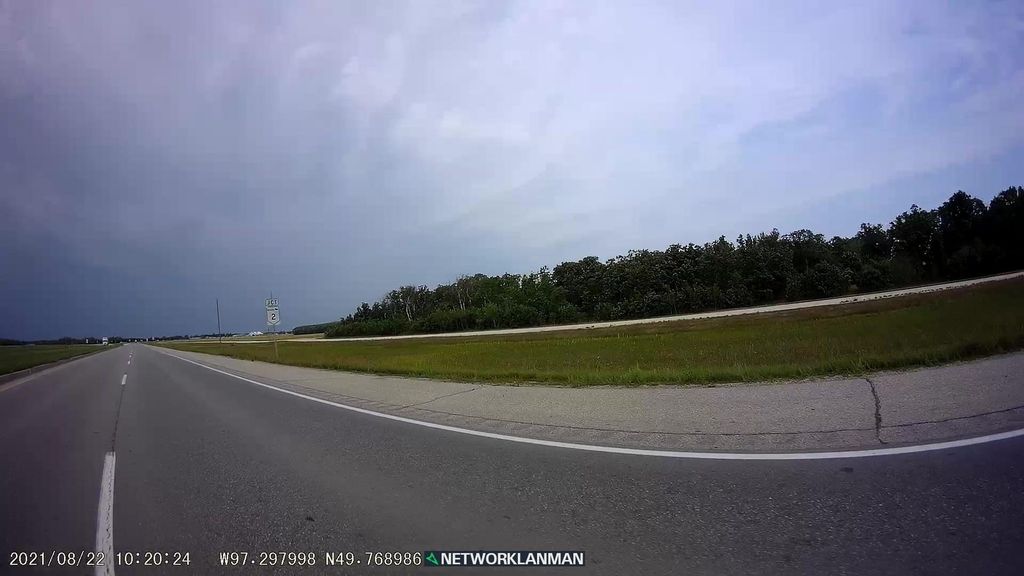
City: winnipeg